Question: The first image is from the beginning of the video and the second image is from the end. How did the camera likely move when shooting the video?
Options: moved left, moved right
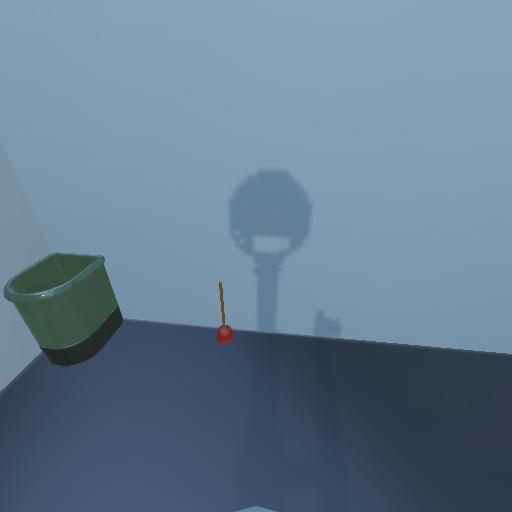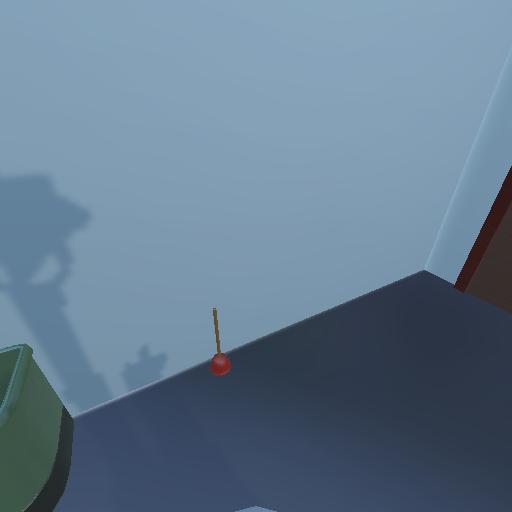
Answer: moved left